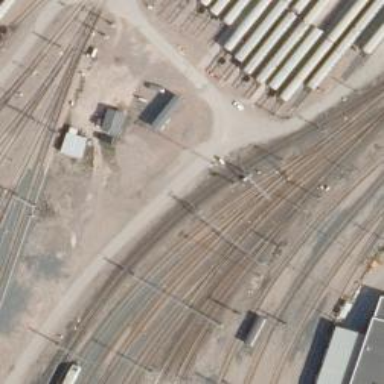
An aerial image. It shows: Railway signal.